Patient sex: M
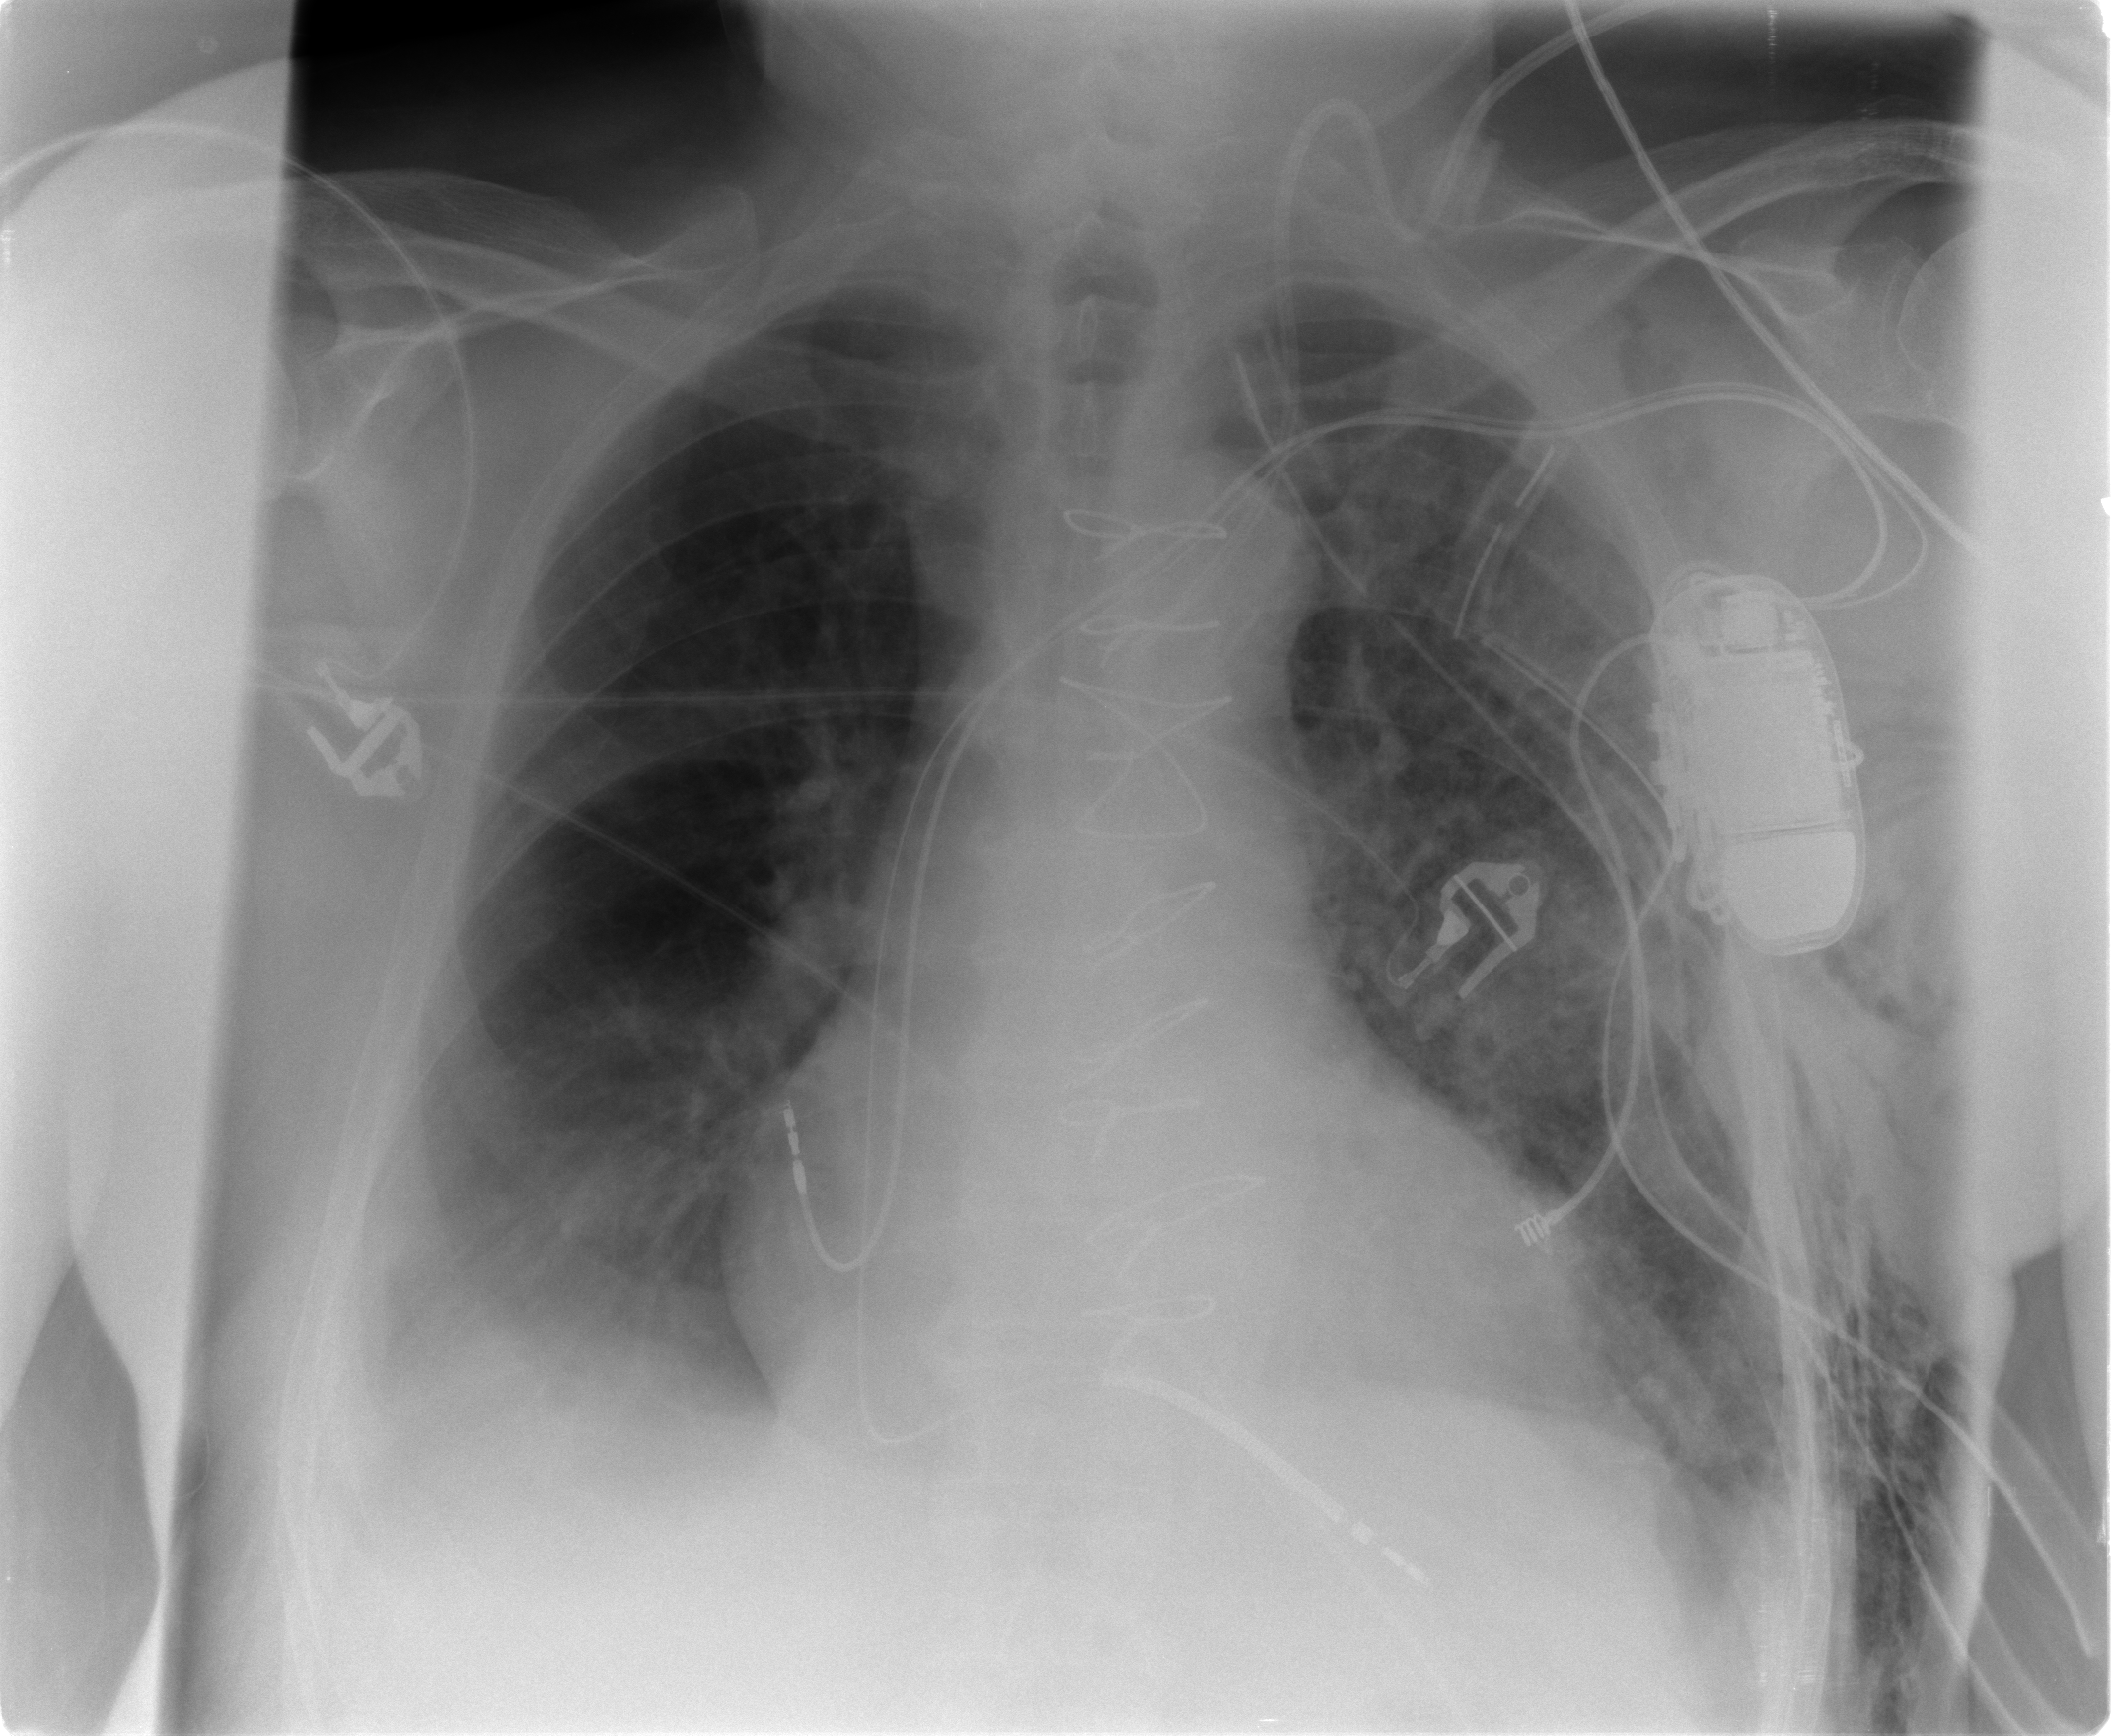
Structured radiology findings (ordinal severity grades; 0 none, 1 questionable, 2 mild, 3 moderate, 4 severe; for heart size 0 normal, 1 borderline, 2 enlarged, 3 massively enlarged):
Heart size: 2
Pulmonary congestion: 1
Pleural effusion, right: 2
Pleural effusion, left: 0
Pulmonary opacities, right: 0
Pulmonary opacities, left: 3
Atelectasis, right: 2
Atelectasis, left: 3